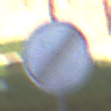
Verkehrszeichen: EndeSaemtlicherBegrenzungen
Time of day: SunriseSunset
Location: Outdoor (Urban)
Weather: PartlyCloudy
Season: NotSpecified
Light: Natural